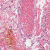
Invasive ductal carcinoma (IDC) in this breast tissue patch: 0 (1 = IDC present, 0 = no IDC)